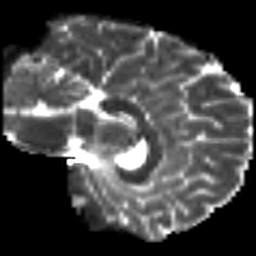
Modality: T2w
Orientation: sagittal
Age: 27
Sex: male
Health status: healthy
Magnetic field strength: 3 T
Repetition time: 8.4 s
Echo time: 0.0926 s